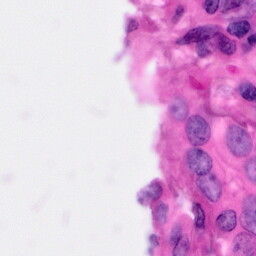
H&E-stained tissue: Pancreatic